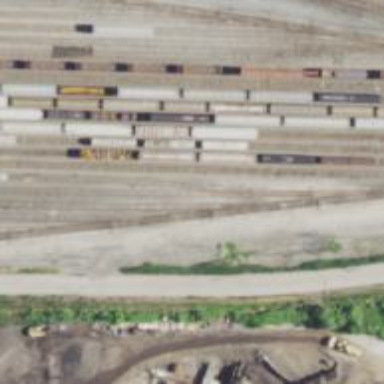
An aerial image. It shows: Railway yard in service.